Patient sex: F
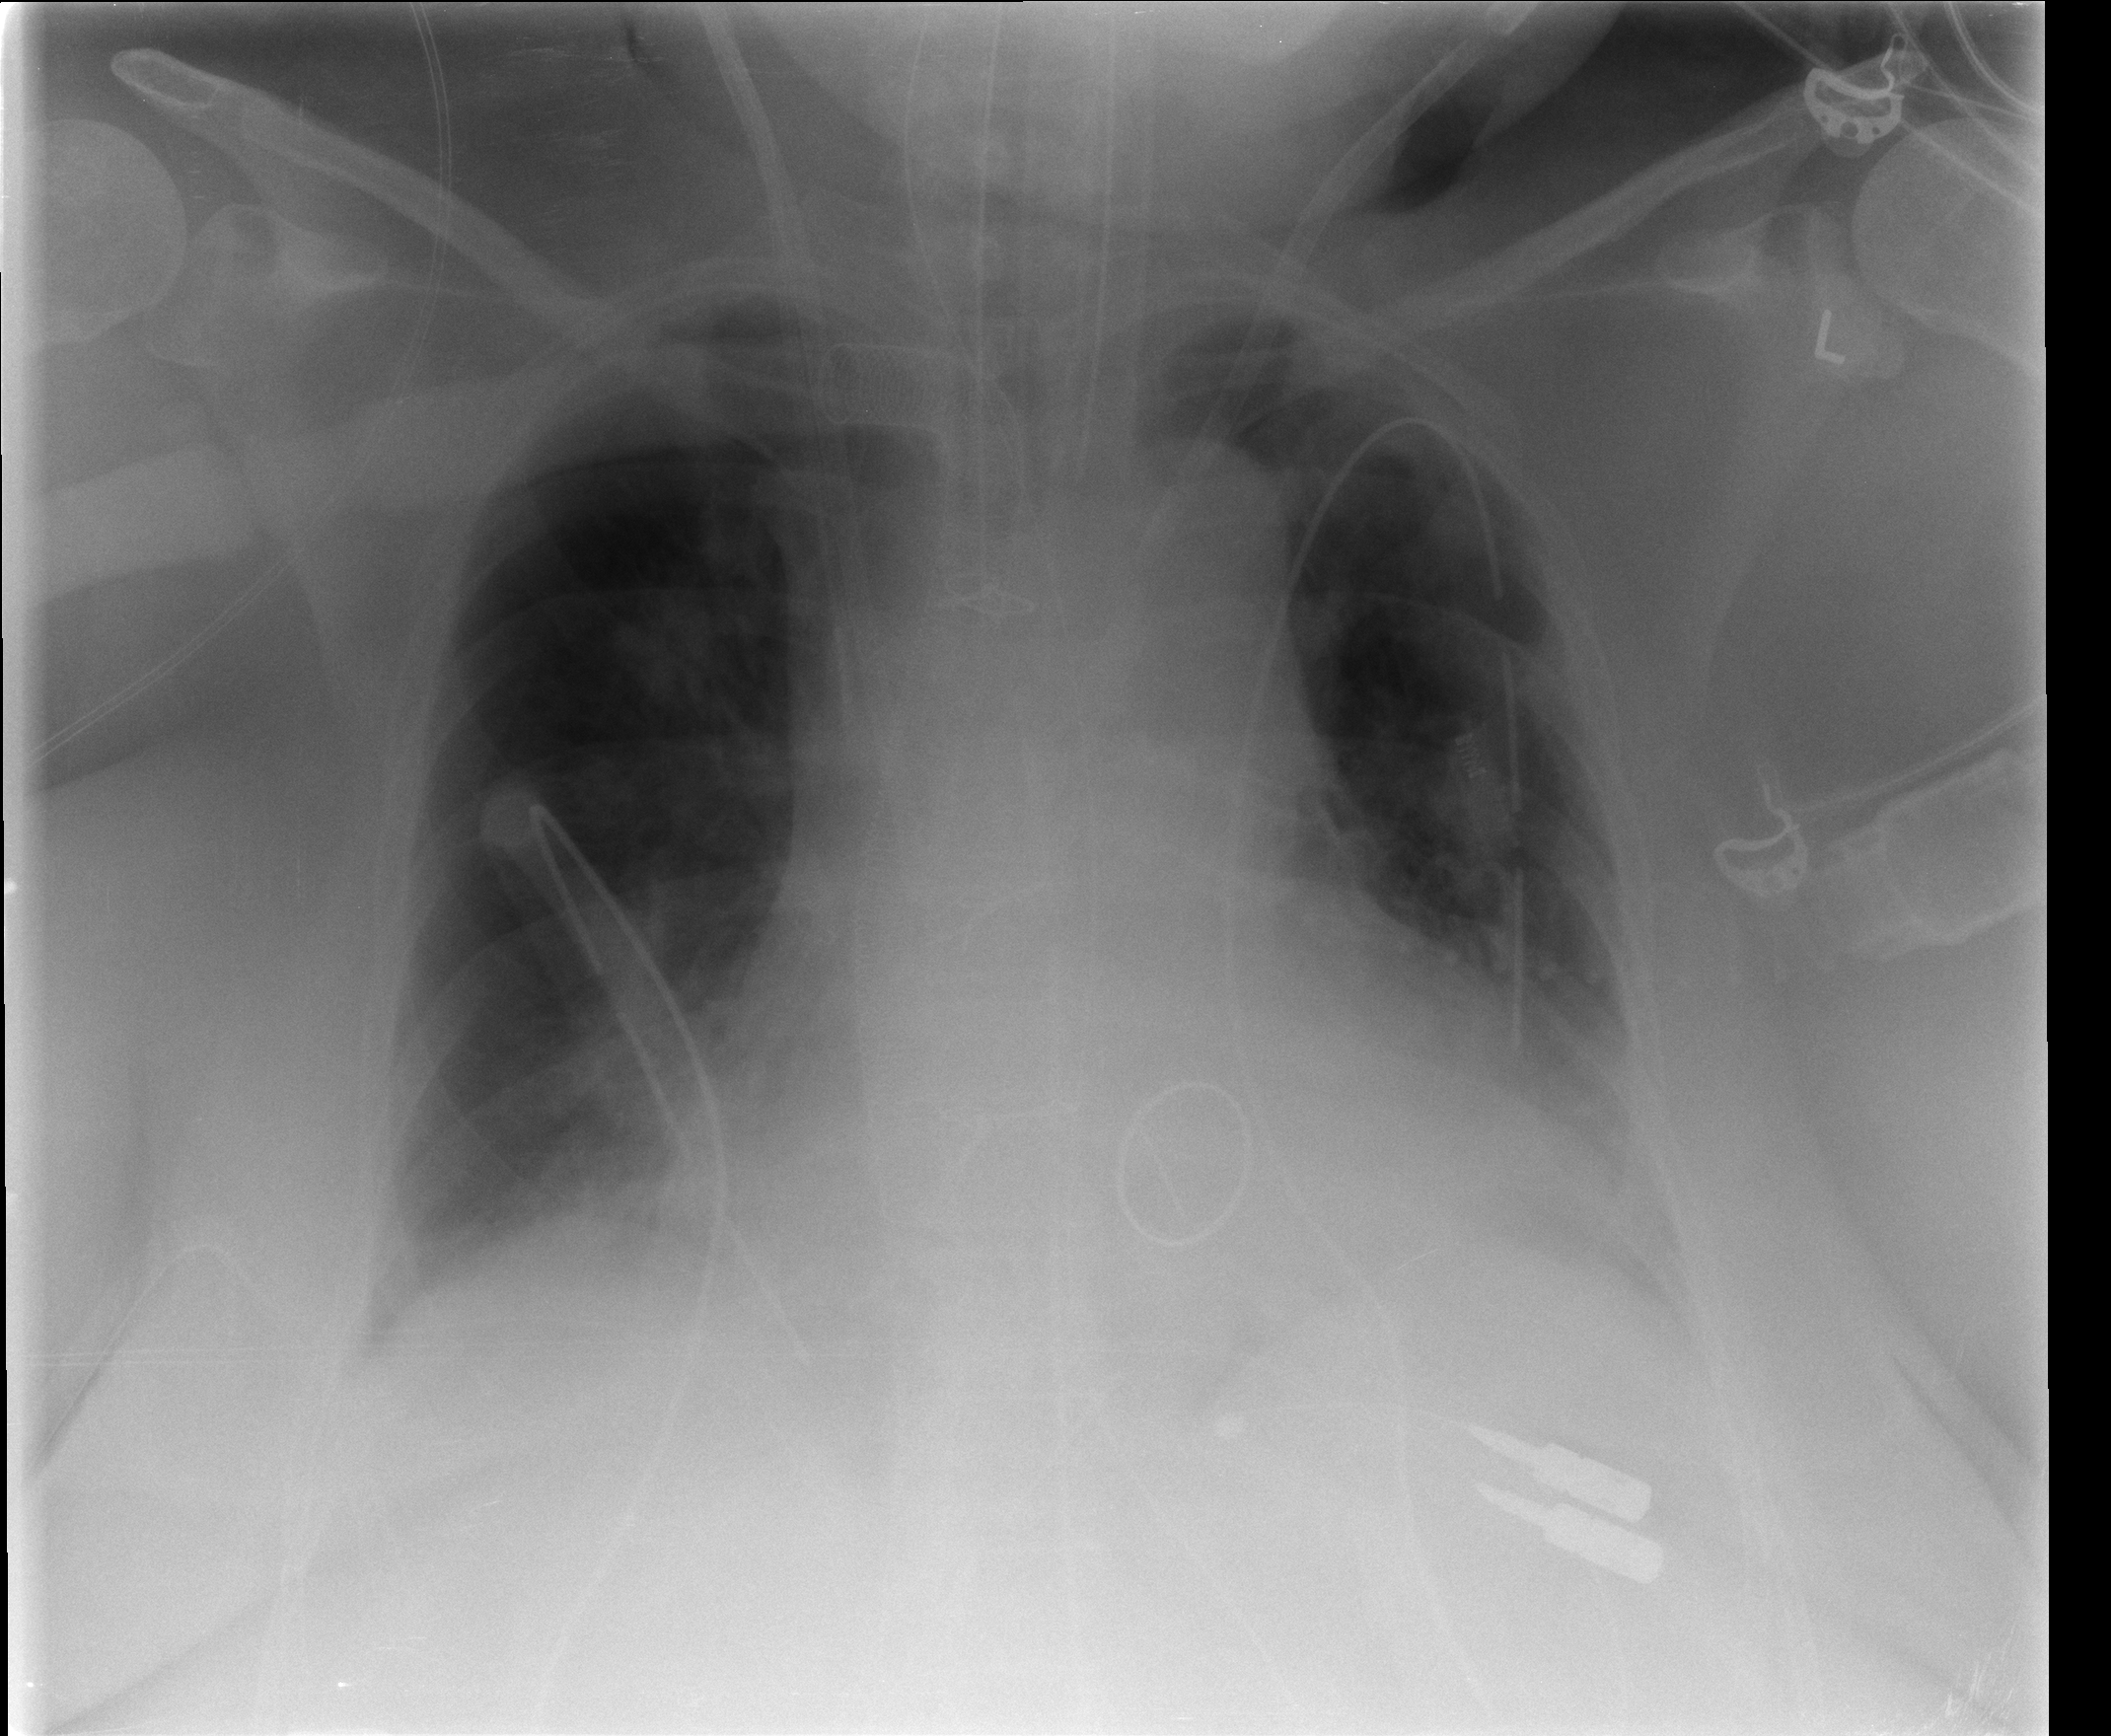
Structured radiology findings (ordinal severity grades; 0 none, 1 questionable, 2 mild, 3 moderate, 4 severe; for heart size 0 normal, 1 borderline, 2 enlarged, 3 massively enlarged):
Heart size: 2
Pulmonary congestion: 2
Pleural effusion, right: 1
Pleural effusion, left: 2
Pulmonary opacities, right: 1
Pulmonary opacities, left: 1
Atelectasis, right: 1
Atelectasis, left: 2